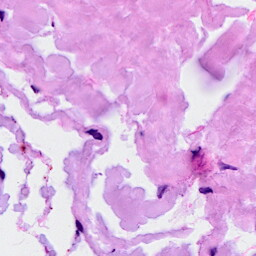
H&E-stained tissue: Breast